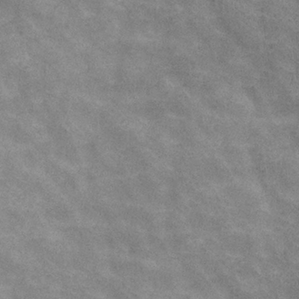
Label: frost